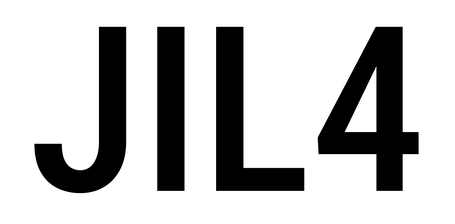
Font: Roboto_Condensed_Medium